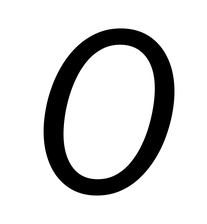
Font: InstrumentSans-Italic_Italic